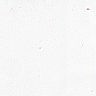
Metastatic tissue present: no